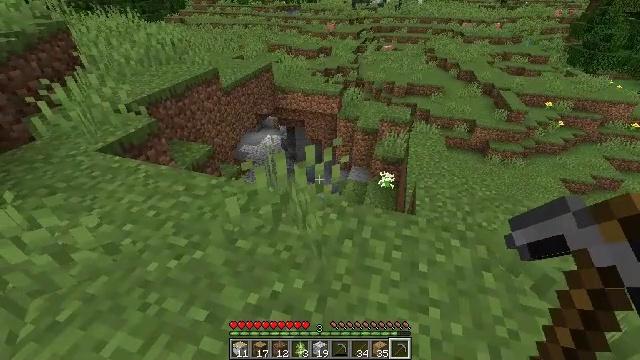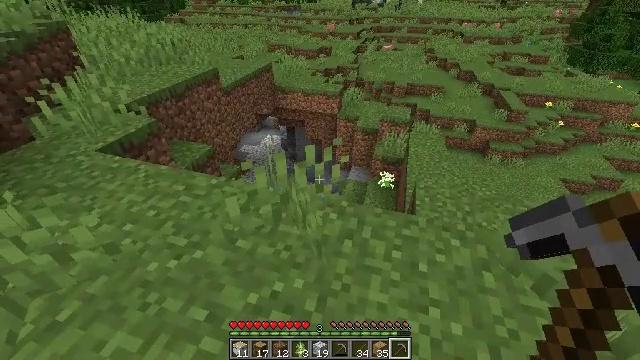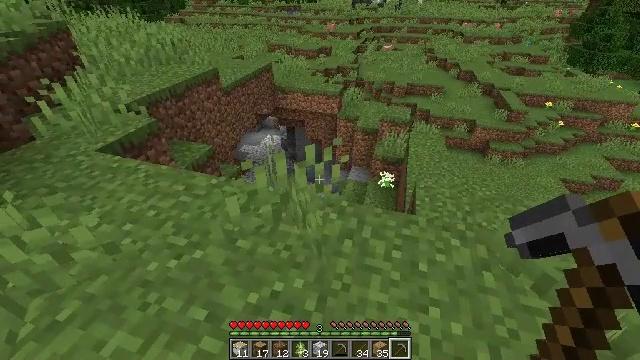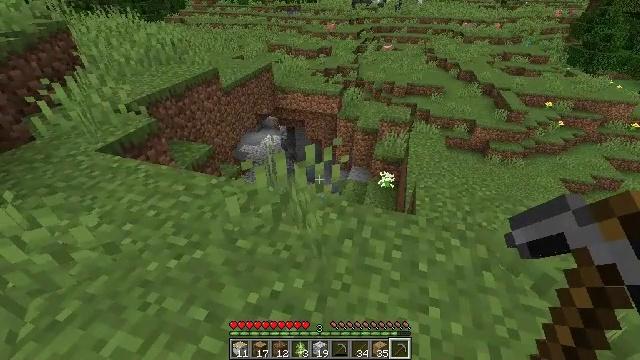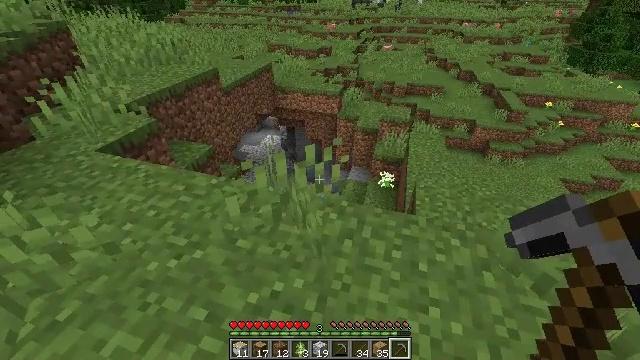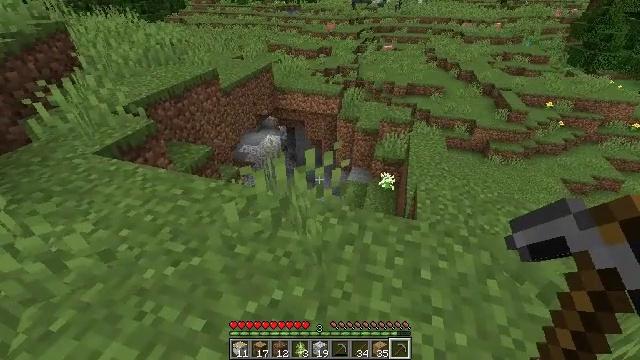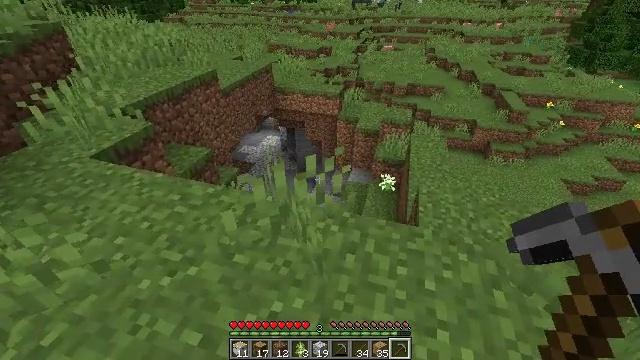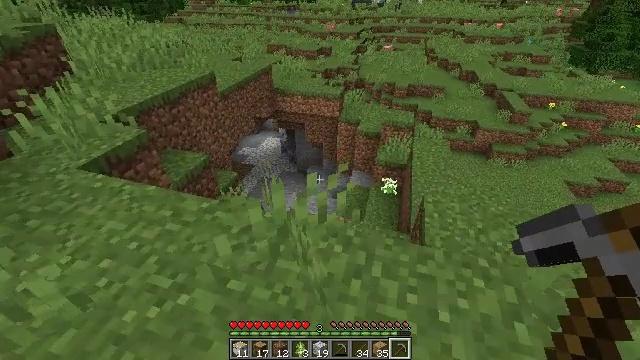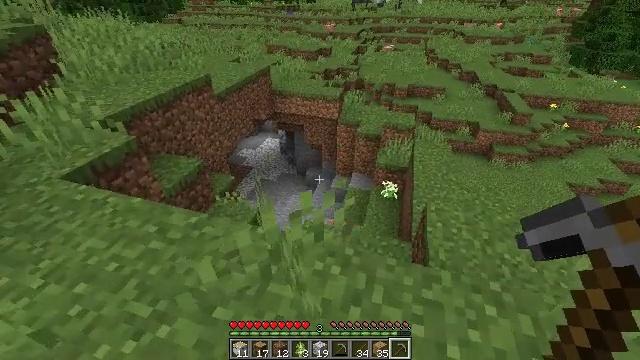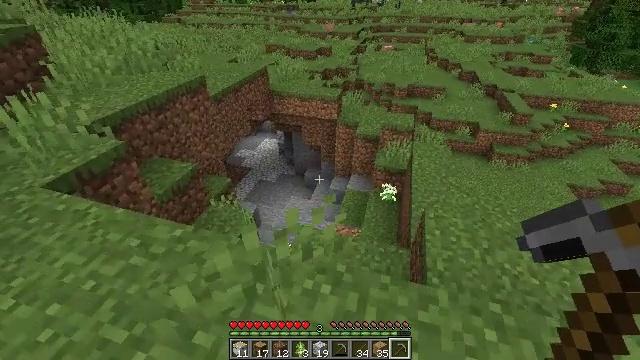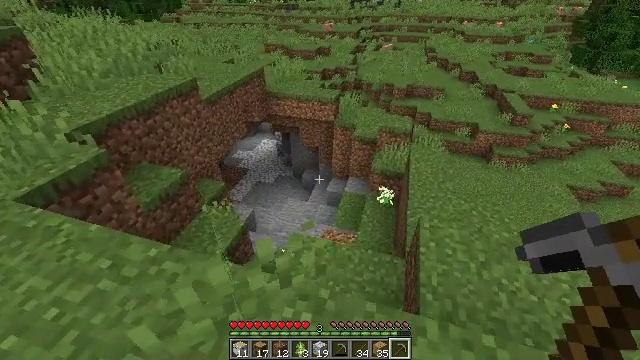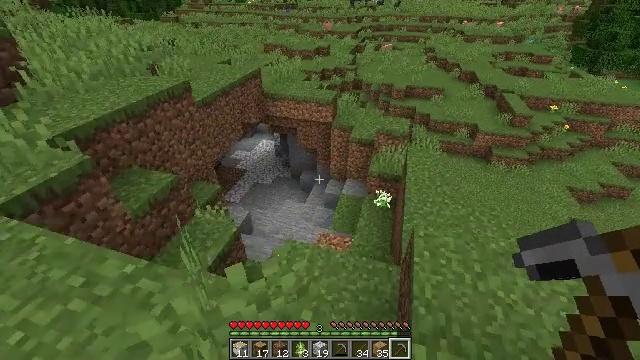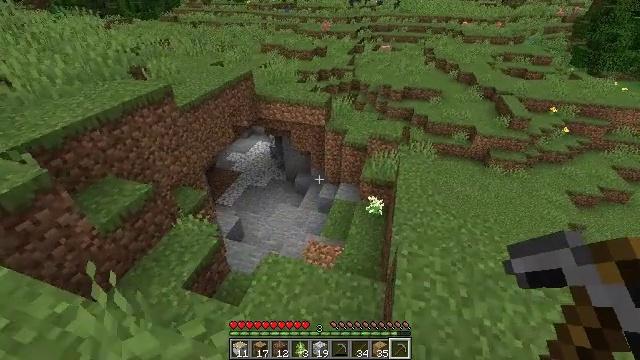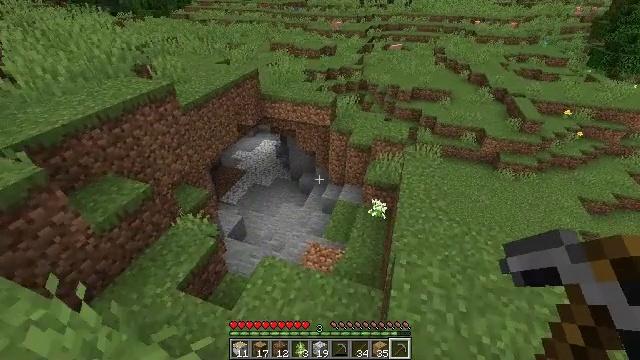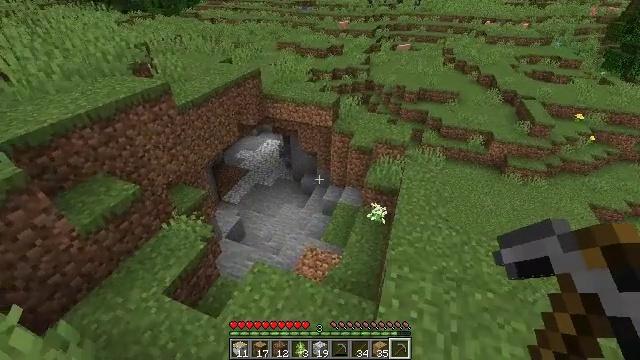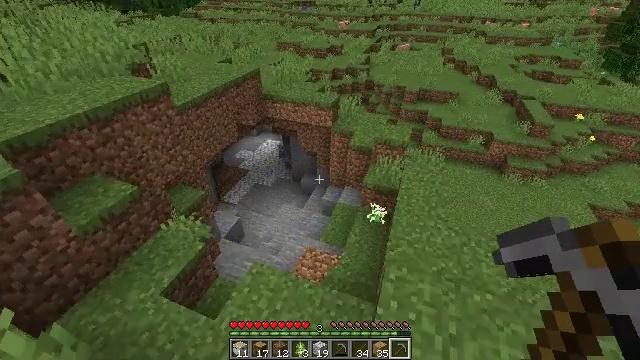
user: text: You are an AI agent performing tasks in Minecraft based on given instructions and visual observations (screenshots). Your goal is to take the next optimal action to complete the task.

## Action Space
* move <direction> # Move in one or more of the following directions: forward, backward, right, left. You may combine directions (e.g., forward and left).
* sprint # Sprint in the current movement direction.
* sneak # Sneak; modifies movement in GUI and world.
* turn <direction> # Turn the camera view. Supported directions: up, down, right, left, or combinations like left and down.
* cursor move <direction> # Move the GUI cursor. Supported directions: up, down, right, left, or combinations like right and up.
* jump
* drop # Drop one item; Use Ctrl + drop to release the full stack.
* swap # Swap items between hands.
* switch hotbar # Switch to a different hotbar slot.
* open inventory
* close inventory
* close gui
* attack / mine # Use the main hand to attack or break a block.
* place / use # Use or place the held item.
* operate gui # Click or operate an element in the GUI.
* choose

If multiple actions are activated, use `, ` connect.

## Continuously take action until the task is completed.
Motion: motion action
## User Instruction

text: Collect the azure bluet for decoration.
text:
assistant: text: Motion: no_op
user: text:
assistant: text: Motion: no_op
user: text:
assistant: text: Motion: no_op
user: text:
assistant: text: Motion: no_op
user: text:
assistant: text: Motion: move forward
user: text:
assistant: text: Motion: move forward
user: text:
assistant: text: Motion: move forward
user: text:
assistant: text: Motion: move forward and move right
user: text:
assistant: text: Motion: move forward and move right
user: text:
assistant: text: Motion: move forward and move right
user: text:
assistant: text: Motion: move forward and move right
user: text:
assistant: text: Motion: move forward and move right
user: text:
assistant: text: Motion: move forward and move right, turn left
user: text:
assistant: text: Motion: move forward and move right, turn left
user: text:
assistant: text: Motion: move forward and move right
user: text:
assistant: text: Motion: move forward and move right, turn left
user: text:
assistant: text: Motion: move forward and move right, turn left and down
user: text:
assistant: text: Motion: move right, turn left and down
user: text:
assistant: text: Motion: move right, turn left
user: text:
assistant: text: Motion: move right, turn left
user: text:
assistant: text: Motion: move right, turn left
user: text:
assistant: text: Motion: turn left
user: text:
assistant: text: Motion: no_op
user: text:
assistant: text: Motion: move forward
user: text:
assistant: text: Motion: move forward
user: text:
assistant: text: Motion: move forward
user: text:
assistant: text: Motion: move forward and move left
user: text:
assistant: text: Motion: move forward and move left
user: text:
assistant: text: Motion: move left
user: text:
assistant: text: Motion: move left